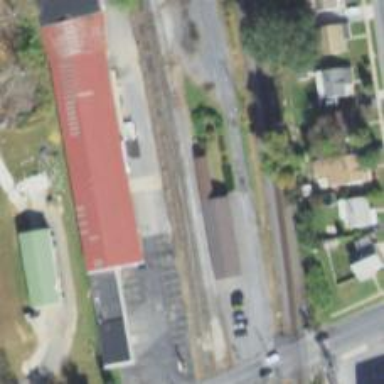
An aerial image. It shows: Railway siding with rails.